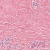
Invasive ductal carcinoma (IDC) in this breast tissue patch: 1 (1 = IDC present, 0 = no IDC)